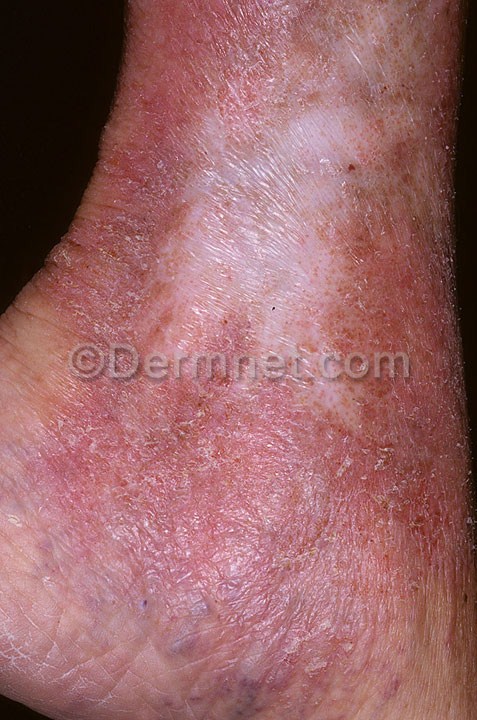
Disease: Eczema Photos